You are looking at the unprocessed time series of a bearing vibration snapshot. Based on the visible evidence, which condition applies: normal, inner_race, outer_race, ball?
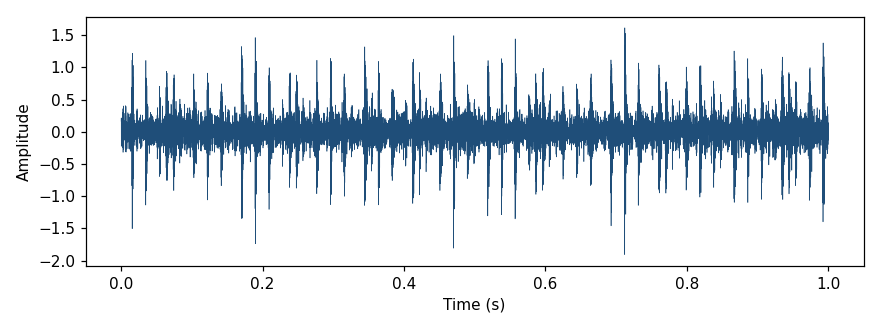
Answer: outer_race